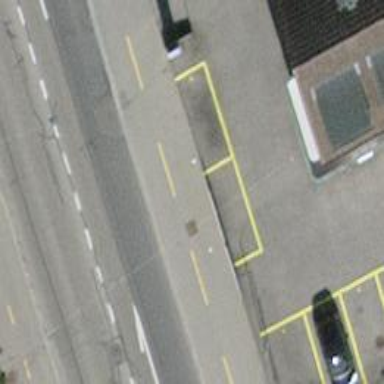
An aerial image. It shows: Asphalt sidewalk with cycle path. The sidewalk and cycle path surfaces are both asphalt.